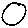
Label: circle